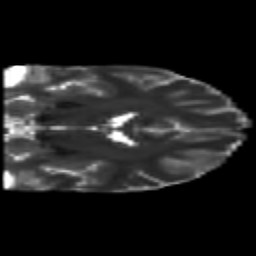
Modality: T2w
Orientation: coronal
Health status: healthy
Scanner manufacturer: philips
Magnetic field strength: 3 T
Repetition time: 6.964 s
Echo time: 0.092 s